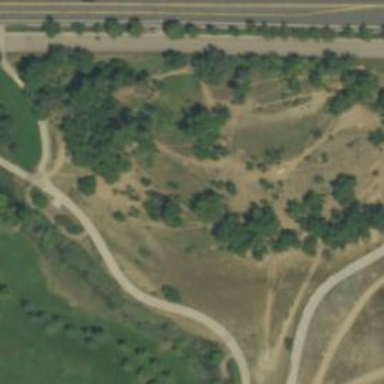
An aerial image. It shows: Disc golf basket.